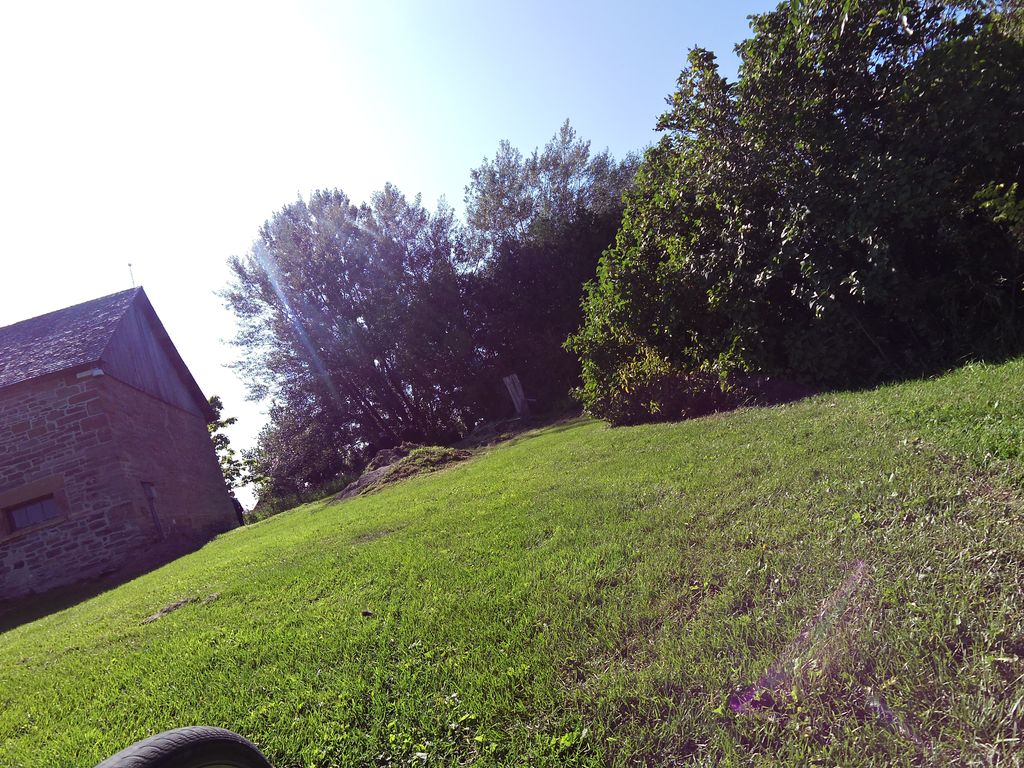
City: ottawa-gatineau